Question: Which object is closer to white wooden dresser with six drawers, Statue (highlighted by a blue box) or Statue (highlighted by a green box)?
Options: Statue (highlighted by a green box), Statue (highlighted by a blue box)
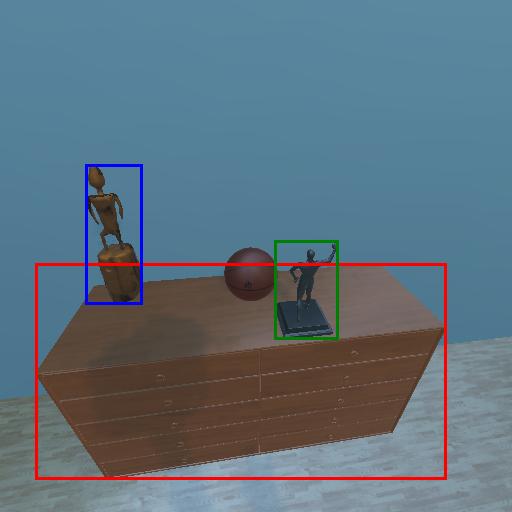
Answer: Statue (highlighted by a green box)